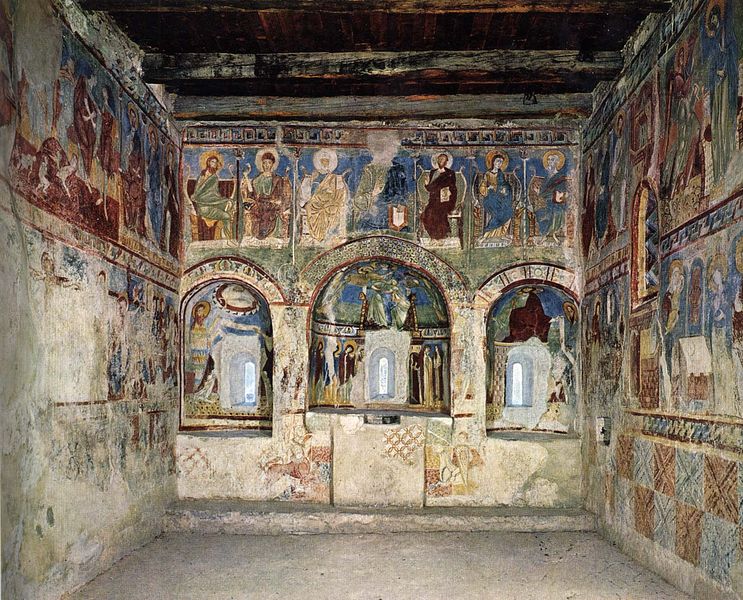
Titel: Castel Appiano, Burgkapelle
Standort: (AUT Tirol) (EU - AUT - Tirol)
Schlagwörter: blau, mann, menschen, bunt, fenster, männer, raum, zimmer, malerei, alt, innenraum, kirche, gewand, drei, engel, farbig, bogen, italien, farbe, rundbogen, schaden, wandmalerei, balken, fotografie, wände, religion, holzdecke, altar, fries, heiligenschein, christlich, mittelalter, apsis, rundbögen, fresken, romanik, kapelle, heilige, fresko, christentum, holzbalken, nischen, kasettendecke, apsiden, apostel, glorie, orthodox, farbig gefasst, verblichen, blauer grund, heillige, wandfresken, efresko